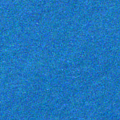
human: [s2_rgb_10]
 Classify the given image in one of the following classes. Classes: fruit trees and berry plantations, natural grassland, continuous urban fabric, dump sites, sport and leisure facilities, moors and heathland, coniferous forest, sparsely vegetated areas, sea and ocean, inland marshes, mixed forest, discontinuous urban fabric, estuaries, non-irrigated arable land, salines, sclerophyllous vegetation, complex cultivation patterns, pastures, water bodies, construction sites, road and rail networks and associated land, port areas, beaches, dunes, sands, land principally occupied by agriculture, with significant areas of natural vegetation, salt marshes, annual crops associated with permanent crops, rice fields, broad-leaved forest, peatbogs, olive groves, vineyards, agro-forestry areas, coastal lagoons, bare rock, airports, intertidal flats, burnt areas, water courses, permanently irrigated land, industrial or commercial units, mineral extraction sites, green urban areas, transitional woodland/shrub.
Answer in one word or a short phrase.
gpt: sea and ocean